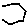
Label: hexagon